Field crop: maize
Growth stage: 1
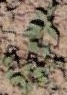
Species: convolvulus